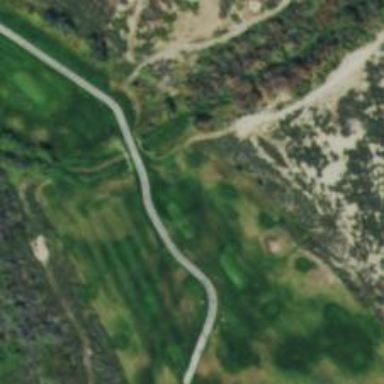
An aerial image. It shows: Bridge over path used as golf cartpath.